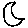
Label: moon